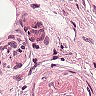
Metastatic tissue present: yes